Question: I have a 'GridView' with edit and delete enabled. I want the edit and delete to be disabled or hidden if a specific column for that row in the 'GridView' has a value:

In this case I want the default edit/delete options of the 'GridView' do be unavailable for that has a value in the Name column. This means only the 3rd column will be editable.
I am making use of the default GridView controls:
'''
<asp:CommandField ShowDeleteButton="True" ShowEditButton="True" />
'''
If Edit is clicked the '<EditItemTemplate>' for the row is displayed and the Ward and Sector values can be changed. The 'GridView' is attached to an ObjectDataSource that is linked to a class that has the CRUD operations.
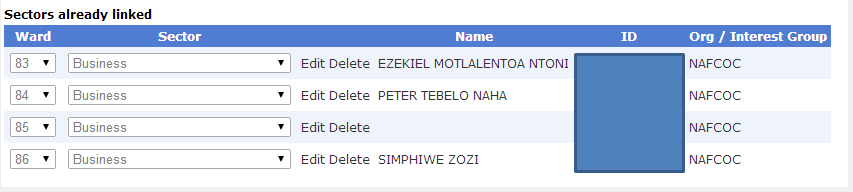
Answer: You can parse out the value of the ID field and set the visibility of the edit/delete buttons in the gridview's RowDataBound event. Here's how I do it, the following code goes in your gridview's RowDataBound event handler:
'''
If e.Row.RowType = DataControlRowType.DataRow Then
'Get reference to the button you want to hide/show
Dim delButton As ImageButton = CType(e.Row.Cells(3).Controls(2), ImageButton)
'check your data for value
Dim bIsThereAValue as Boolean = DoACheckForAValue(YourGridView.DataKeys(e.Row.RowIndex).Value)
delButton.Visible = bIsThereAValue
End If
'''
This method works well for me, I often use this where this item may be used in another entity, I disable being able to delete the item (for example this grid shows available pictures, but the picture is being used in a gallery, then I disable being able to delete the picture until it is no longer part of a gallery).
You'll want to make sure you do an adequate check for your column's value in, I'm unsure offhand, if IsNothing would work, or if you would have to compare to string.empty or something, but it shouldn't be too difficult.